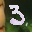
Label: 3